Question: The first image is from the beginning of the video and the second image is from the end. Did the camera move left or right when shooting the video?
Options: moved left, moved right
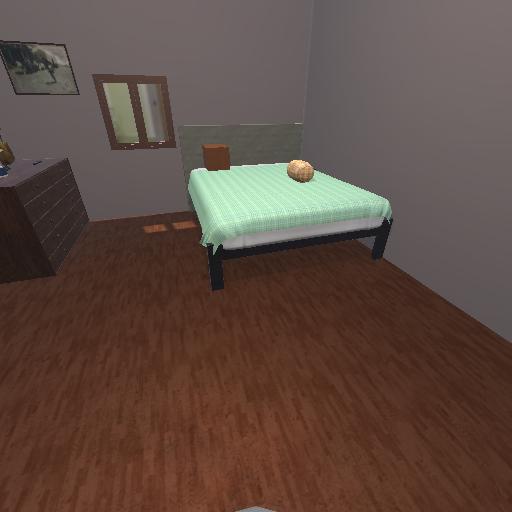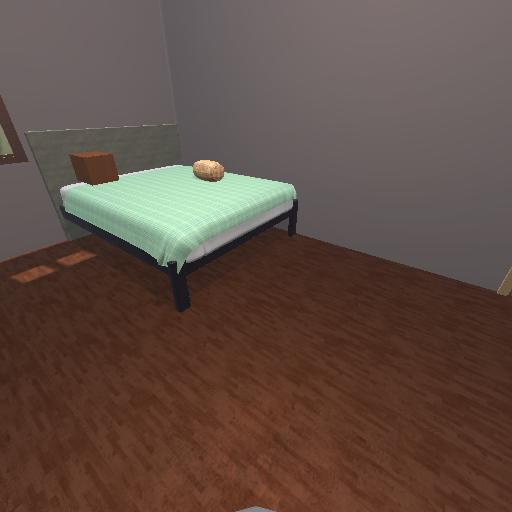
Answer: moved left